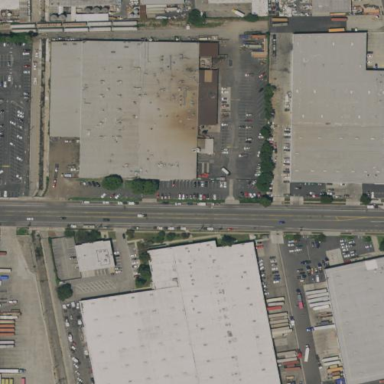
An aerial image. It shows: Warehouse.